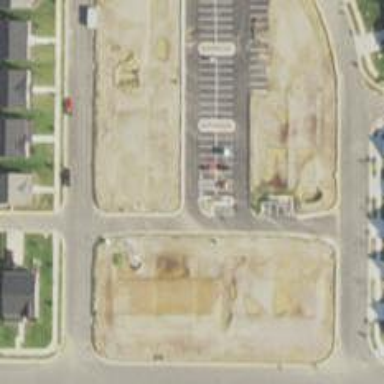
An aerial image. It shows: Parking space.